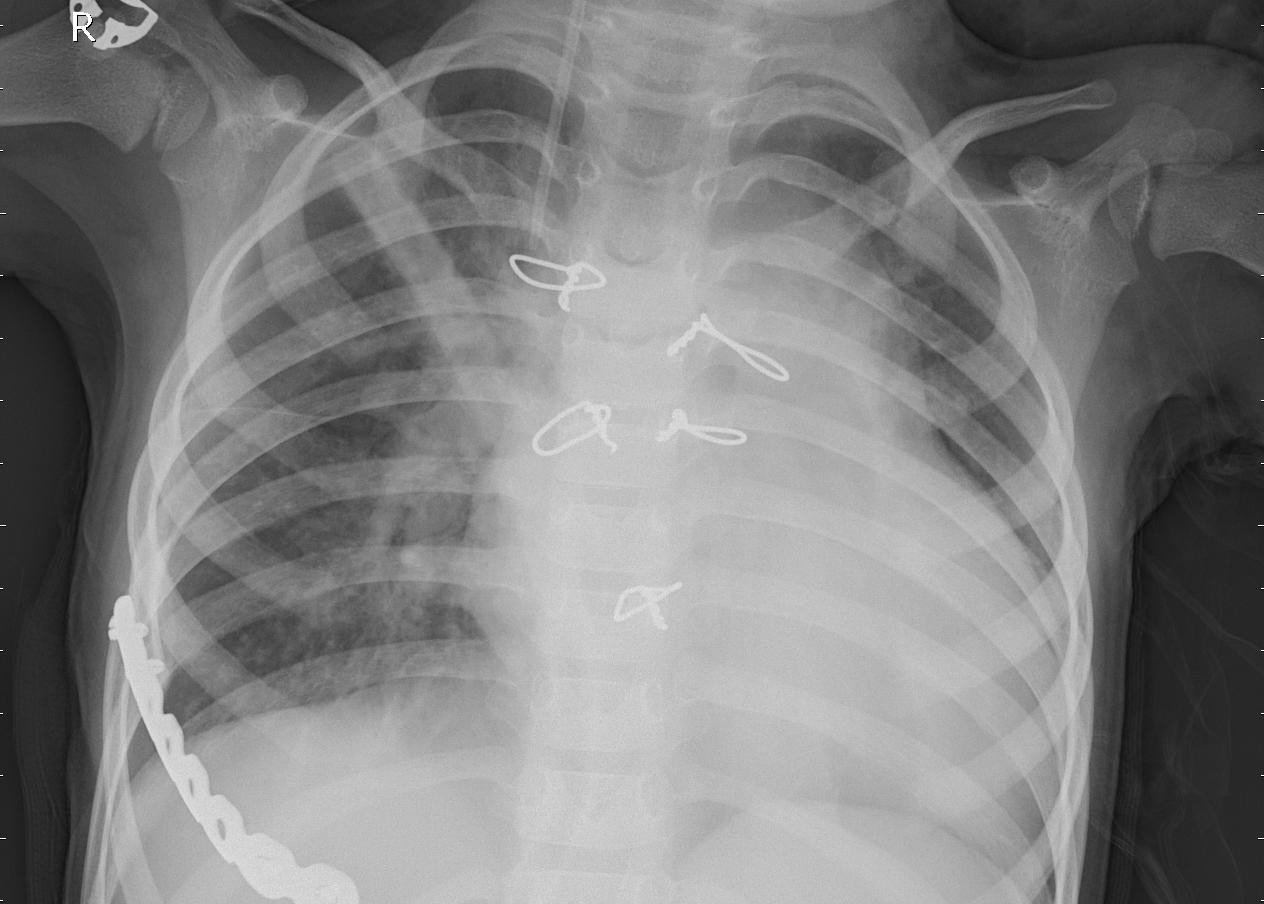
Diagnosis: PNEUMONIA